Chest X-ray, AP view. Patient: 30 years old, sex M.
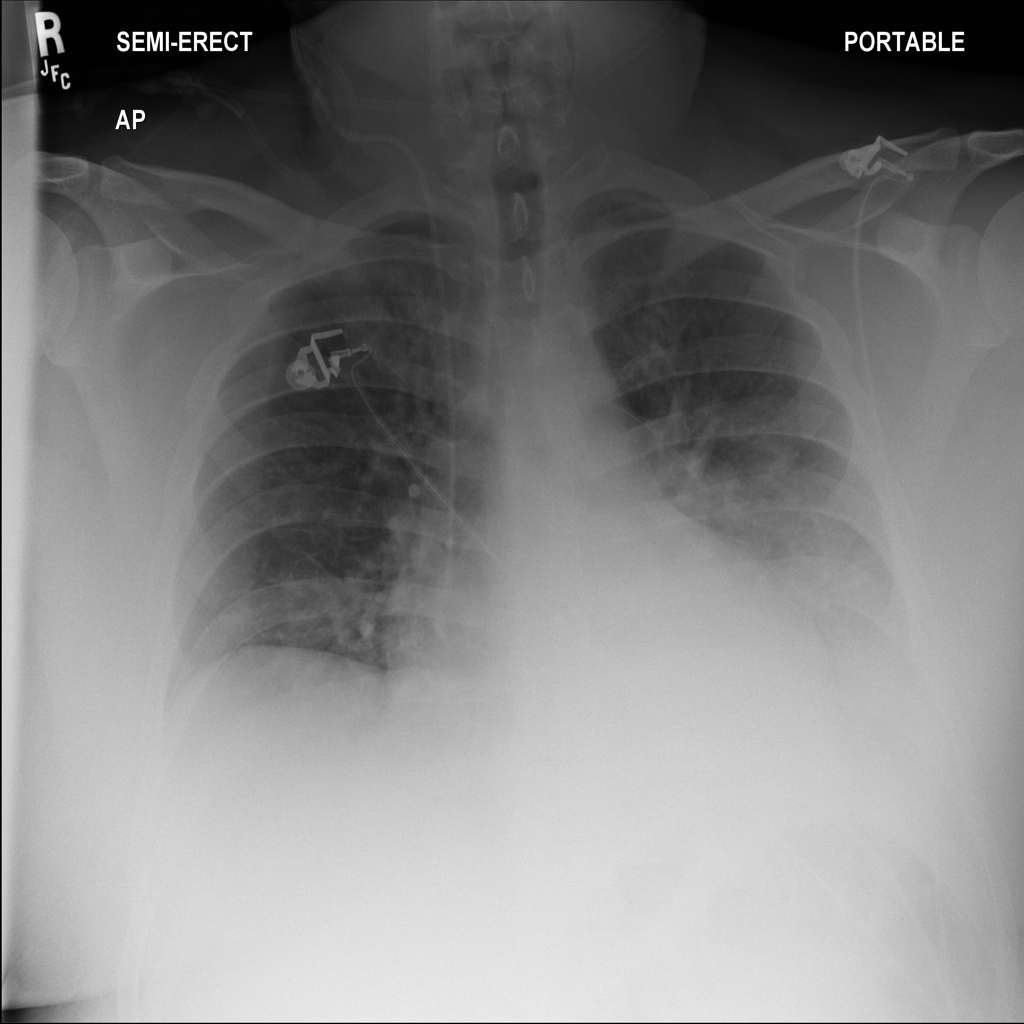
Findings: No Finding